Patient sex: M
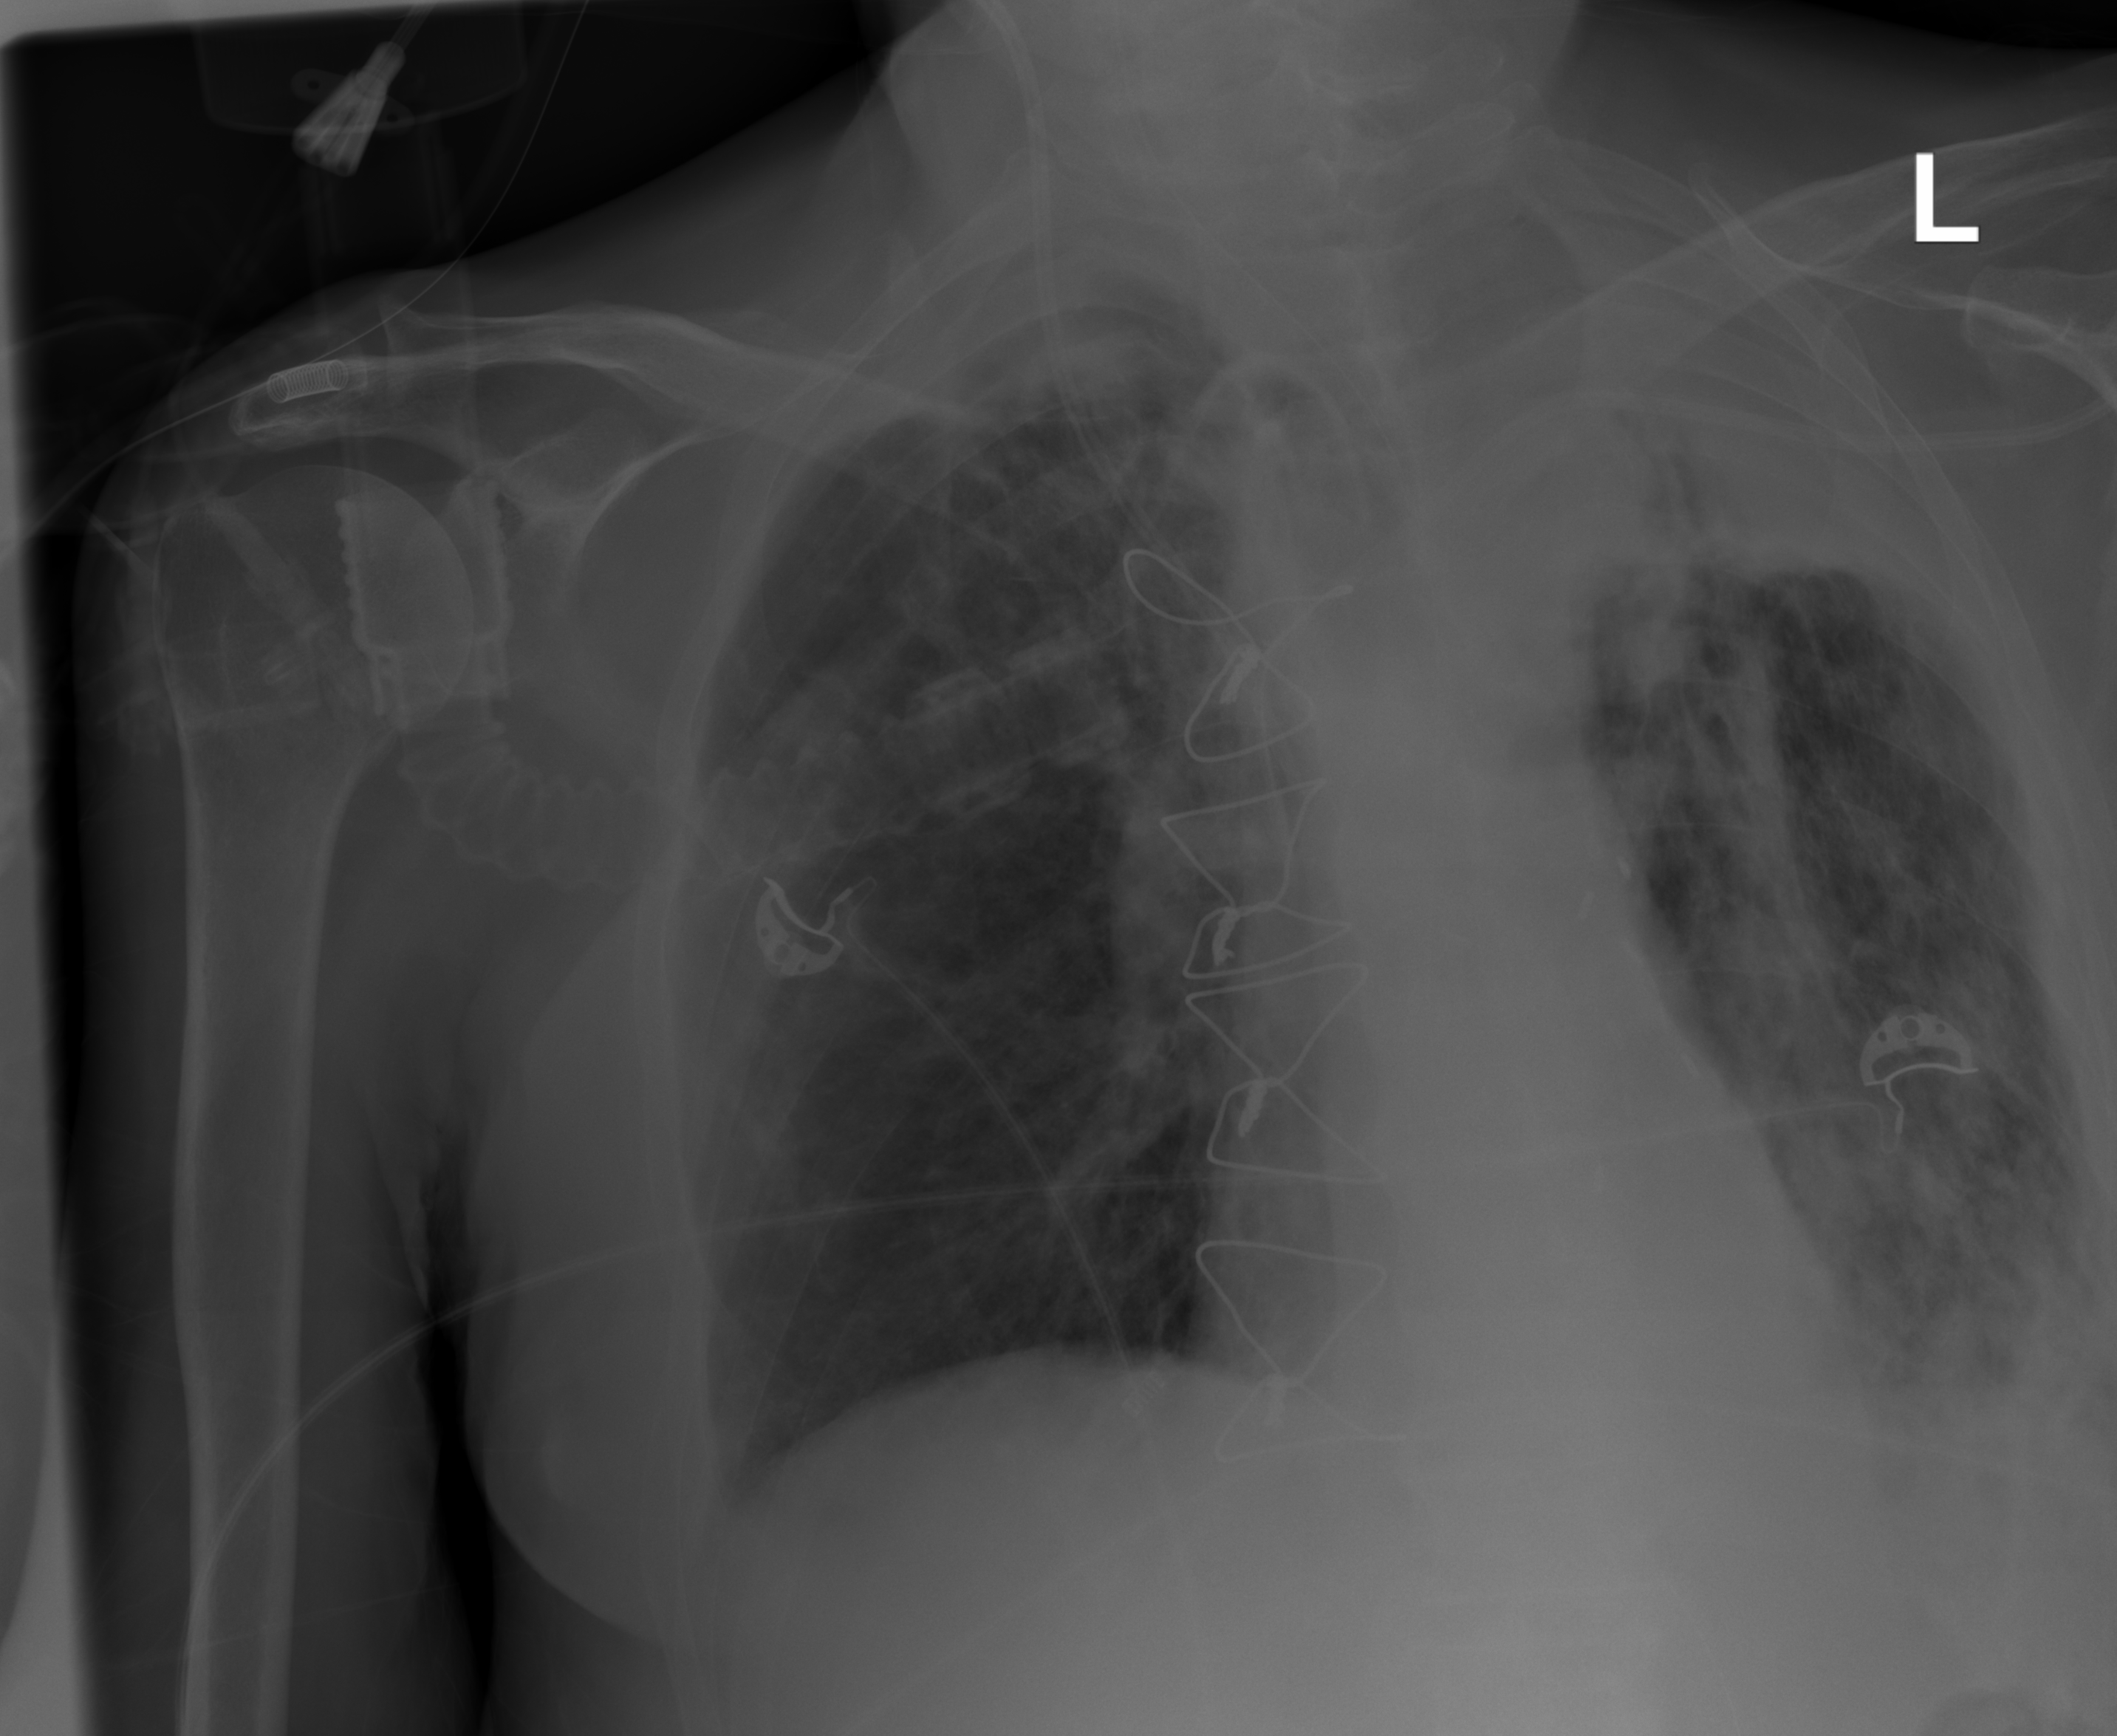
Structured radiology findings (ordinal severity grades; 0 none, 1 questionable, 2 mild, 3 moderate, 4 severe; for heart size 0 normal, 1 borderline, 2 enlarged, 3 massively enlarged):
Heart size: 0
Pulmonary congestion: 0
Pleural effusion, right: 0
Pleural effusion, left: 2
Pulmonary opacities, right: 1
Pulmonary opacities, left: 3
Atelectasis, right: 0
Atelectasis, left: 4